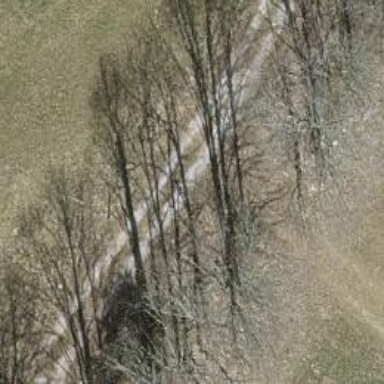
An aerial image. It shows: Single tag "natural: tree."